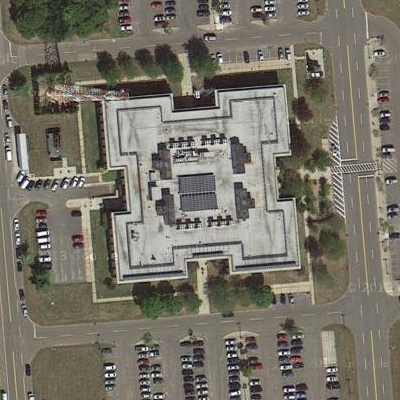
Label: cIndustry